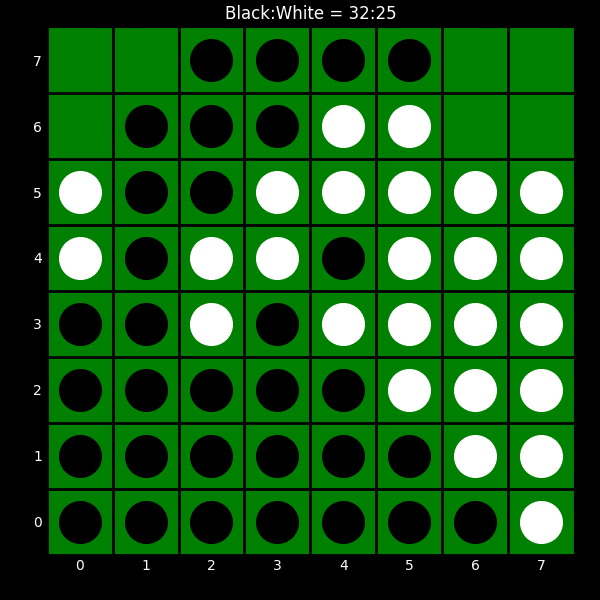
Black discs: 32
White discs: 25